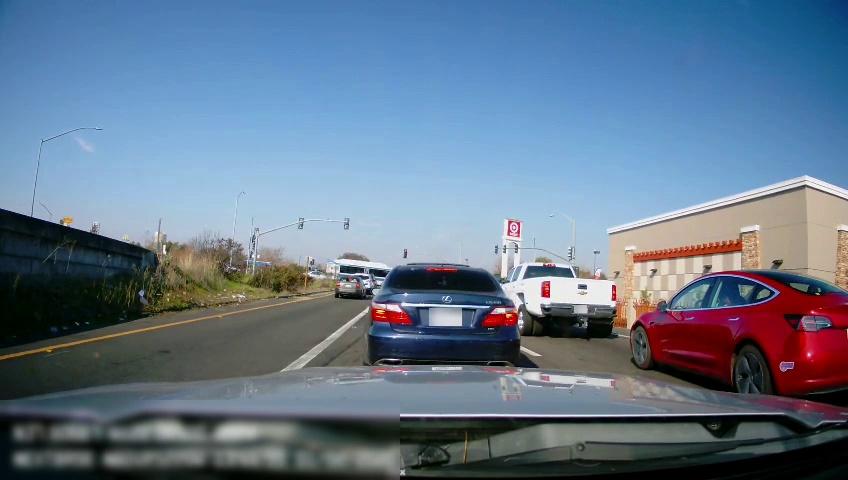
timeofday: Day
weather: Sunny
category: Drivable Space
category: Vehicles | Bus
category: Vehicles | Car
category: Vehicles | SUV
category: Vehicles | SUV
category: Vehicles | Car
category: Vehicles | Truck
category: Vehicles | Car
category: Vehicles | Car
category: Lanes | Alternate Lane
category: Lanes | Current Lane
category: Lanes | Current Lane
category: Lanes | Alternate Lane
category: Traffic | Lights
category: Traffic | Lights
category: Traffic | Lights
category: Traffic | Lights
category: Traffic | Lights
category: Traffic | Lights
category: Traffic | Lights